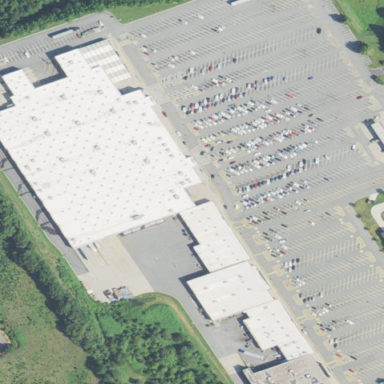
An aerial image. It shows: Supermarket building.